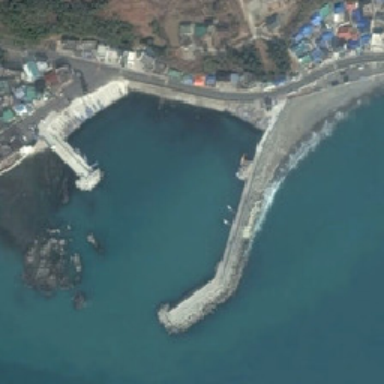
There is a y-shaped harbor boat .